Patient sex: M
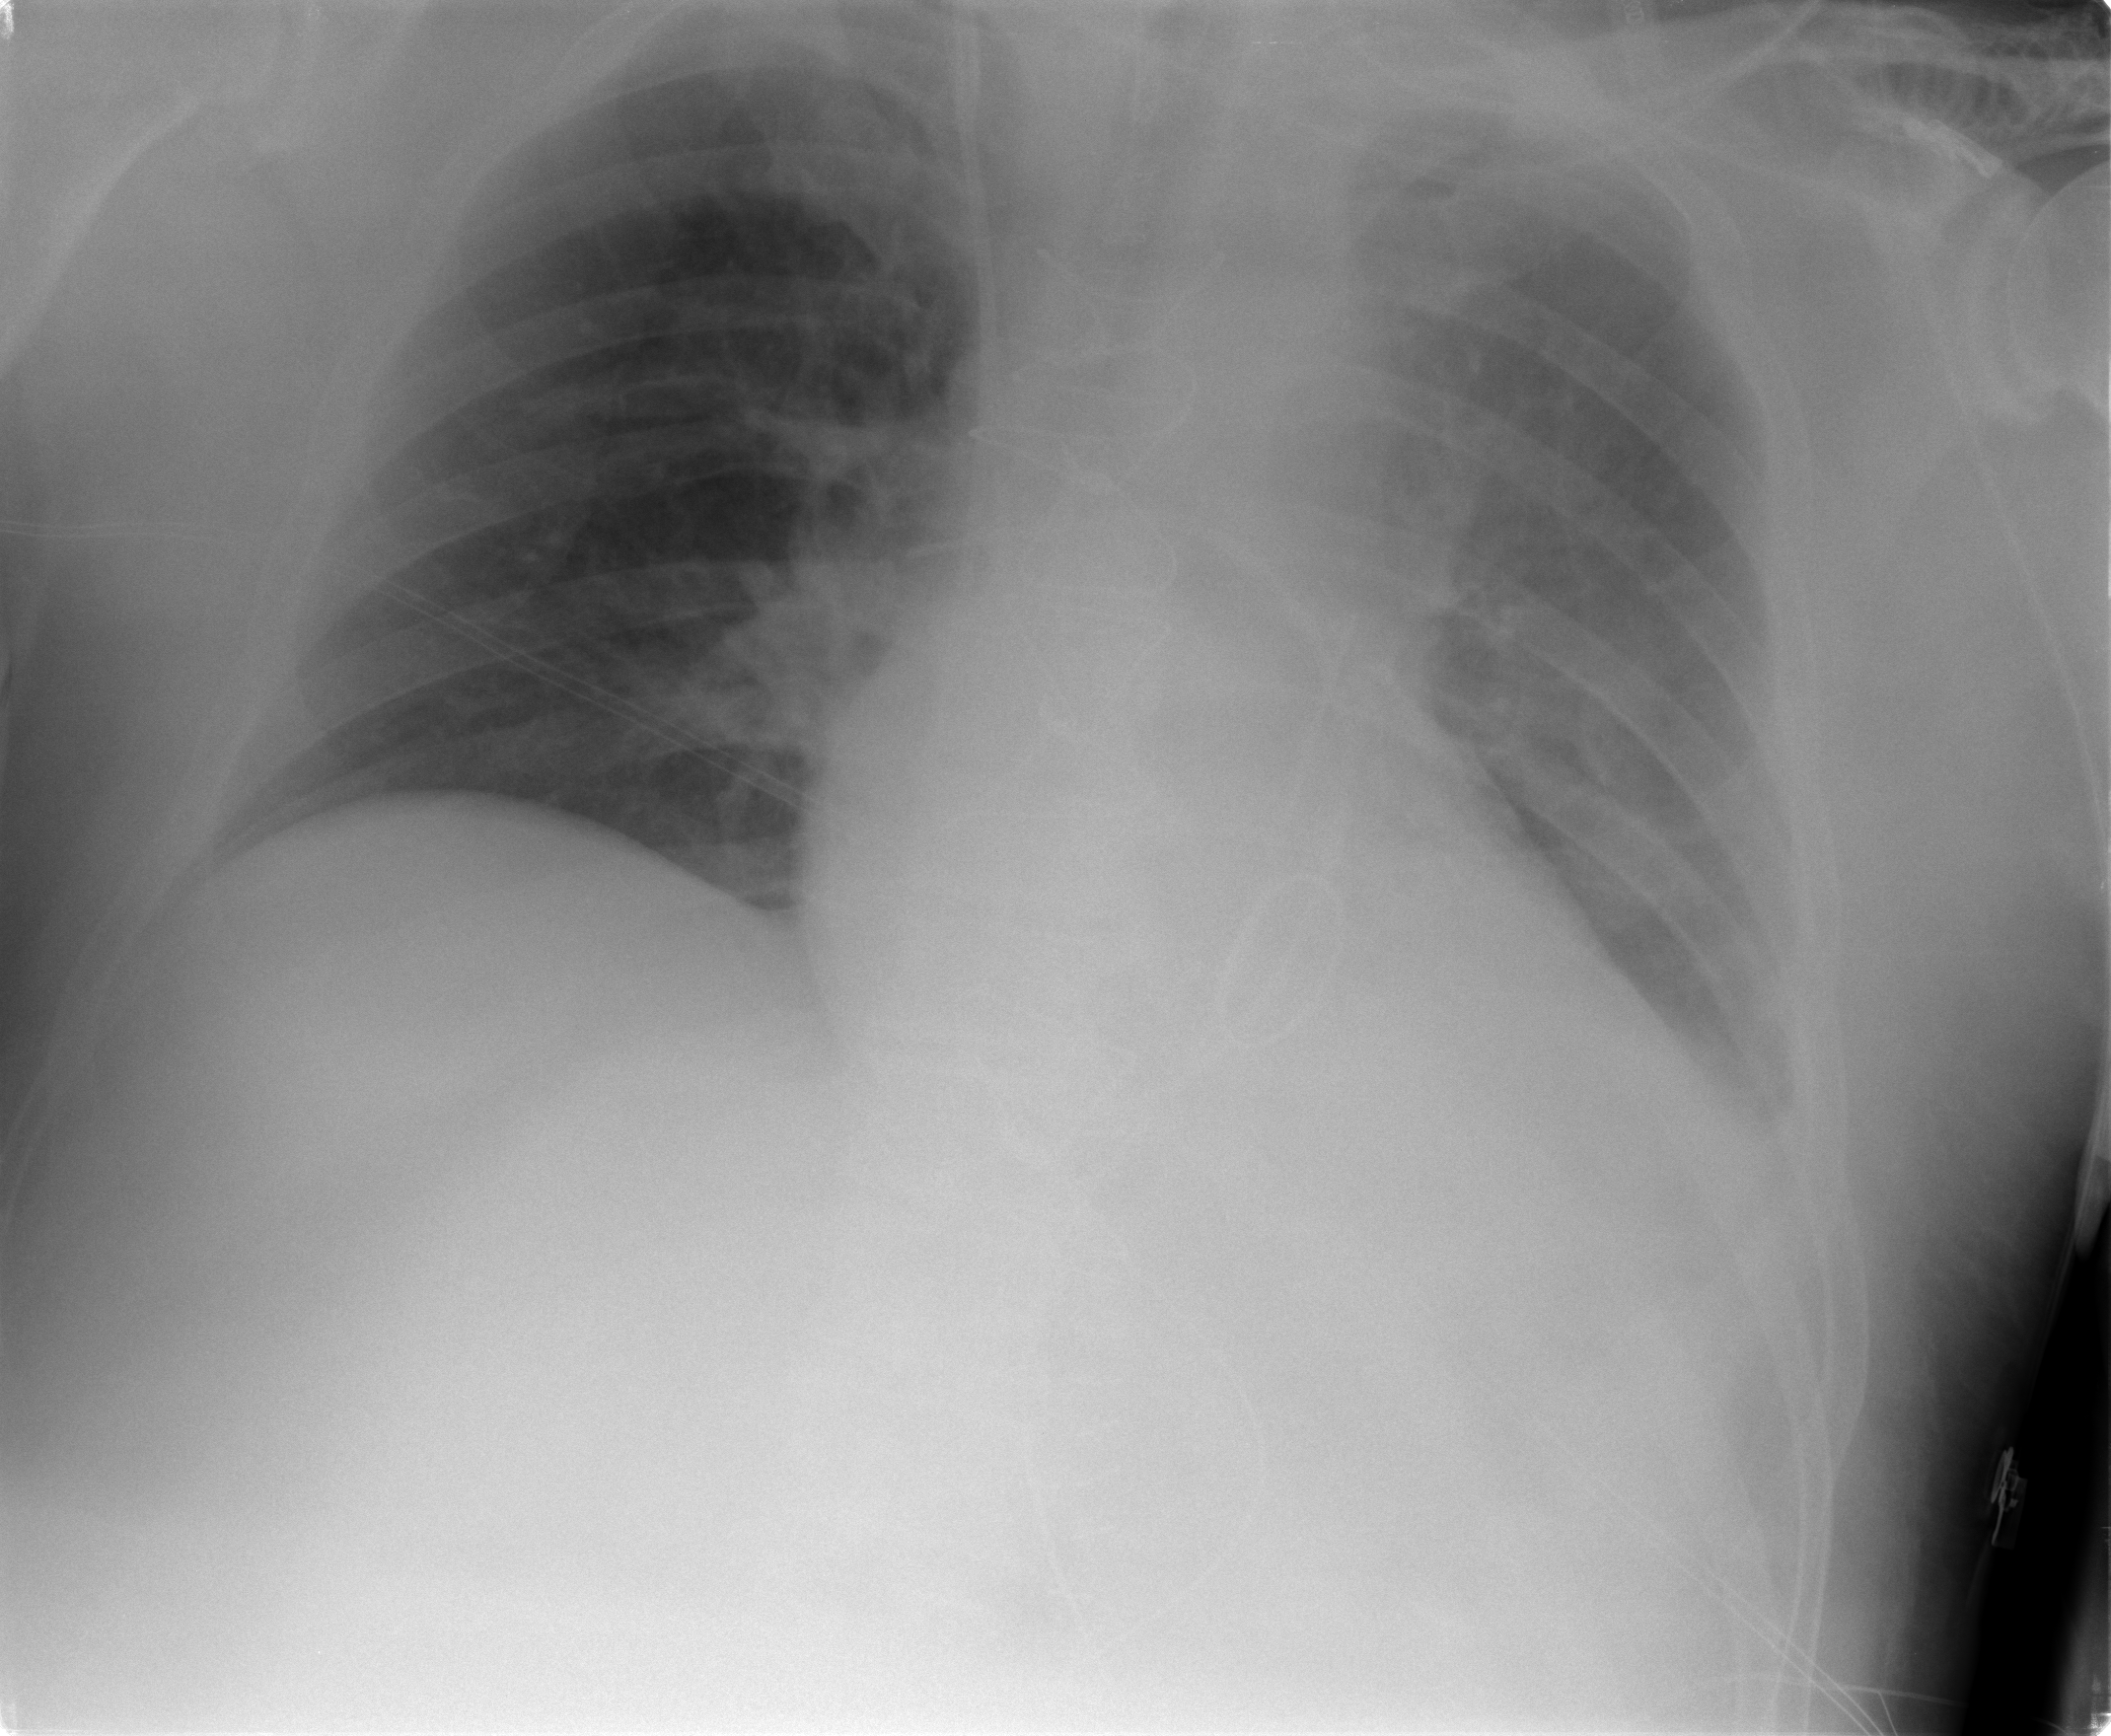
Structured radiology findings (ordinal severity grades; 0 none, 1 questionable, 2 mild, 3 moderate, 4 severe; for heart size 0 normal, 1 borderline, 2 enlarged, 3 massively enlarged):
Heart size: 0
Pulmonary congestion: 0
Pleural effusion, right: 0
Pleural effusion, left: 1
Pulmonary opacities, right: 0
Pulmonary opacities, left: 0
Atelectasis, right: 0
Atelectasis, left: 1